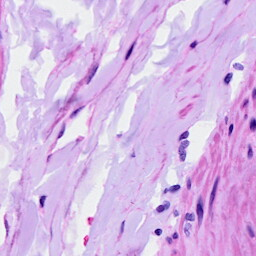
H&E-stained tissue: Ovarian